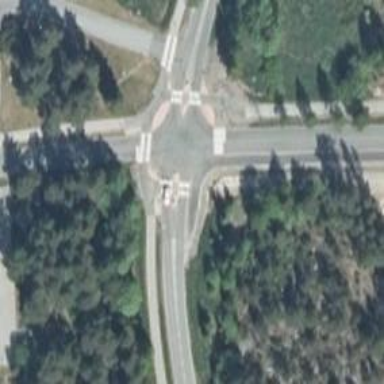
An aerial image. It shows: Marked road crossing.